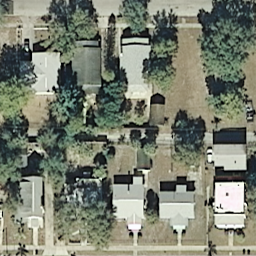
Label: mediumresidential